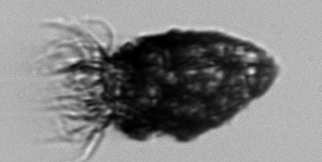
Label: Stenosemella_pacifica